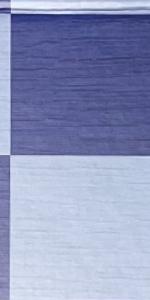
Label: Empty